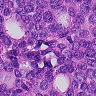
Metastatic tissue present: yes